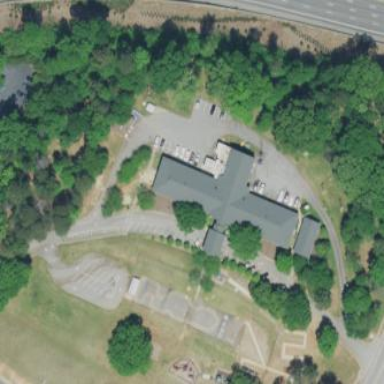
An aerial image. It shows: School building or complex.